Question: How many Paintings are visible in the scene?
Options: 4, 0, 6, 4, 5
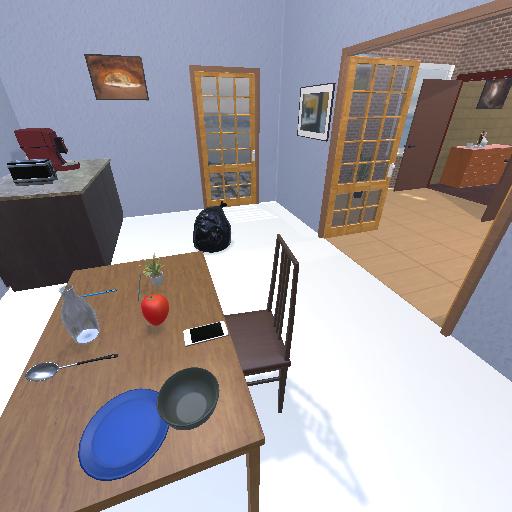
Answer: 4